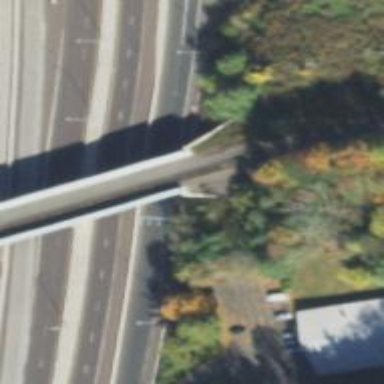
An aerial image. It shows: Bridge over railway line.